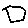
Label: hexagon